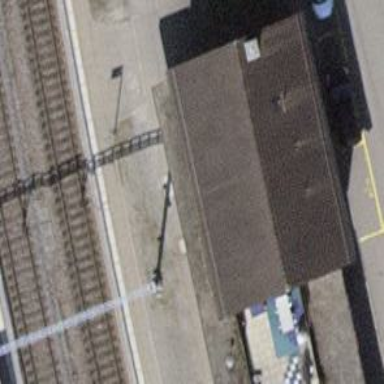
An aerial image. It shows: Public transport station located at railway halt.